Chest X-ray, AP view. Patient: 57 years old, sex M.
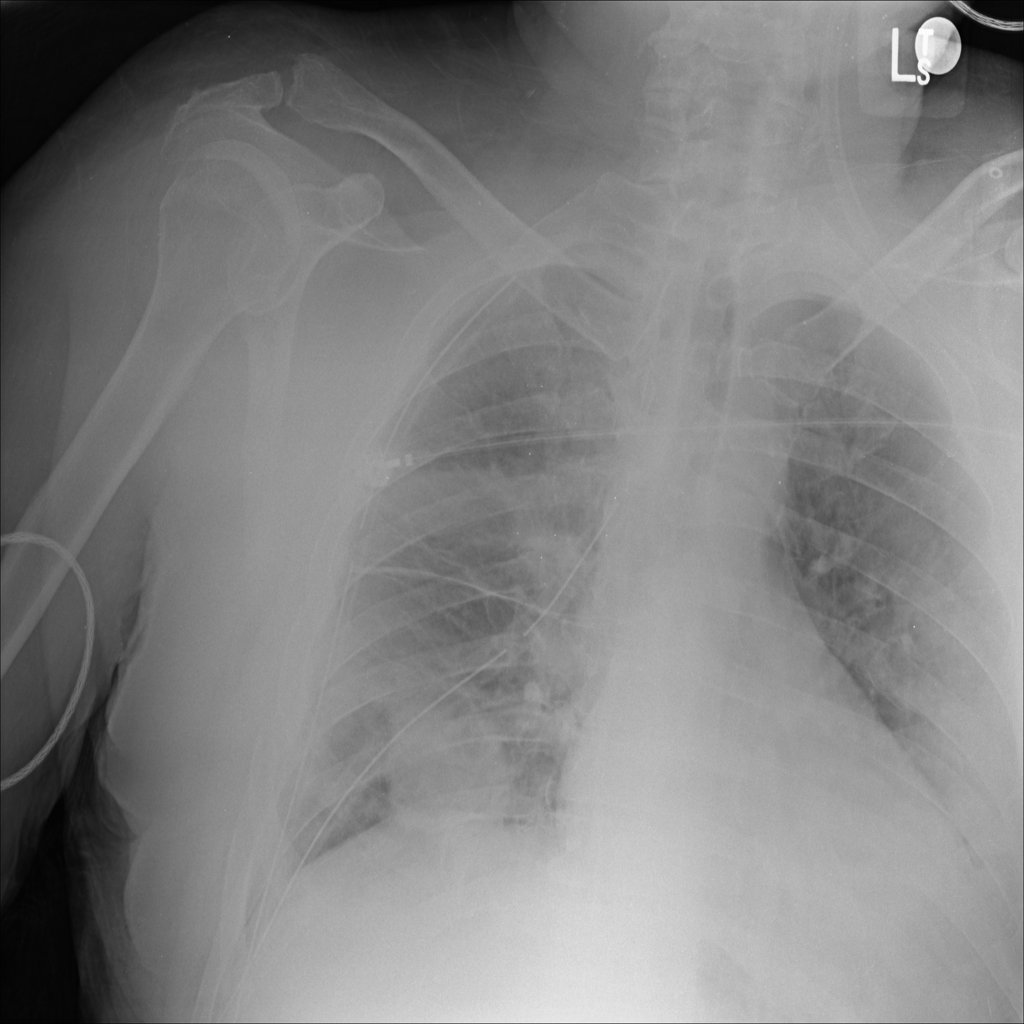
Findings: No Finding